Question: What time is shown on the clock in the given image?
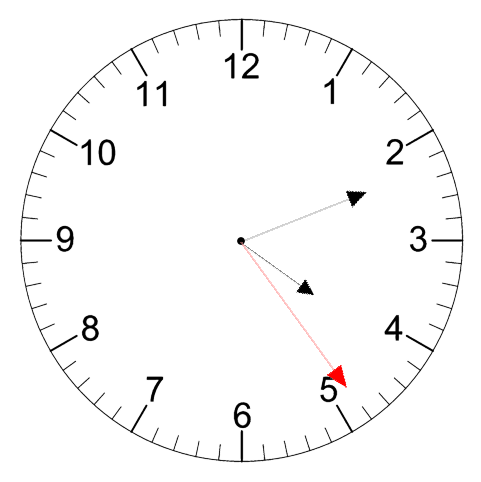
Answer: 04:11:24